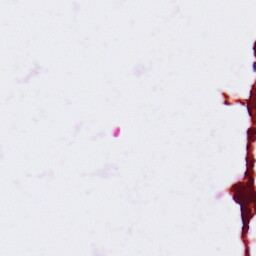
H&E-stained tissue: Lung